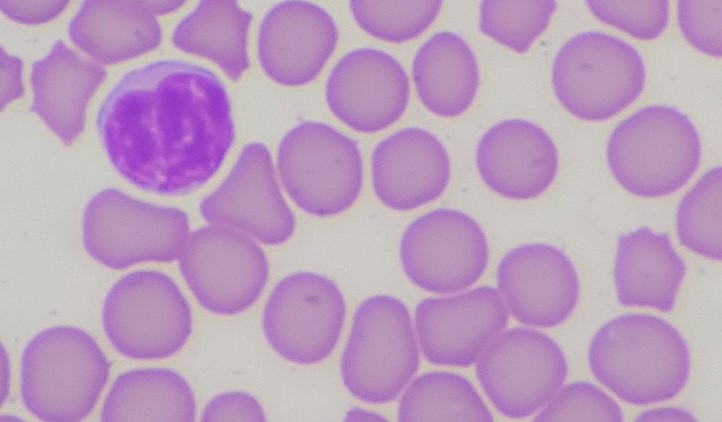
White blood cell type: Lymphocyte